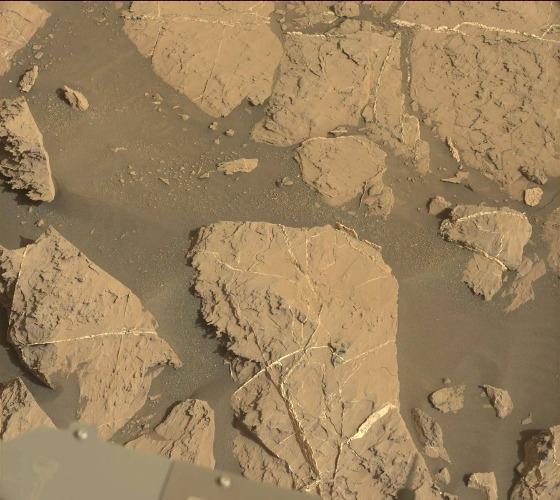
Terrain classes present: Background, Bedrock, Gravel / Sand / Soil, Rock, Shadow